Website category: book
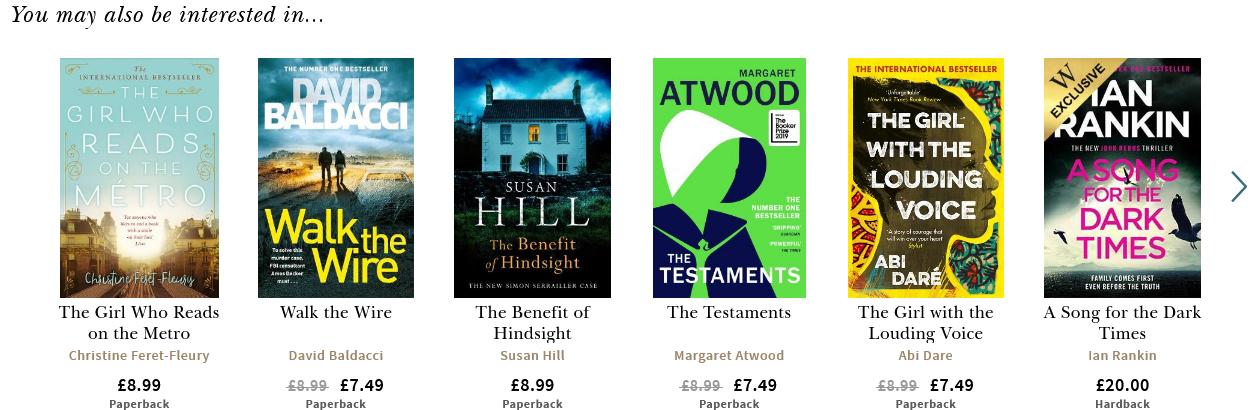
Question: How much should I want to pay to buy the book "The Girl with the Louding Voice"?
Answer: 7.49

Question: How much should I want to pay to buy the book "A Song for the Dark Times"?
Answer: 20.00

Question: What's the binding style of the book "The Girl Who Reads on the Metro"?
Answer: Paperback

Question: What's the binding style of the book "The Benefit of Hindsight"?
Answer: Paperback

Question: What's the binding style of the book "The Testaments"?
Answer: Paperback

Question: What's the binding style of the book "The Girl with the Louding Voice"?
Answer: Paperback

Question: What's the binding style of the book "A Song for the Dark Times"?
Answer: Hardback

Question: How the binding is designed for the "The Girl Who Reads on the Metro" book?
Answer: Paperback

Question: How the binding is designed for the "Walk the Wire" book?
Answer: Paperback

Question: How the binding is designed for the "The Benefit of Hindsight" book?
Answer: Paperback

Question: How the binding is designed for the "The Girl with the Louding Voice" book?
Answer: Paperback

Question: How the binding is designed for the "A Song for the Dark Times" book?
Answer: Hardback

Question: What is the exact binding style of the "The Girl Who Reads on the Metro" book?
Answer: Paperback

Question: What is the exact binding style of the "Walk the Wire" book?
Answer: Paperback

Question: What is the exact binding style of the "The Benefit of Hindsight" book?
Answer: Paperback

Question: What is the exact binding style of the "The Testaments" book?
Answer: Paperback

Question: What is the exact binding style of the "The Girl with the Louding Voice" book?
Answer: Paperback

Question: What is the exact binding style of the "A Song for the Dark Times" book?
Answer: Hardback

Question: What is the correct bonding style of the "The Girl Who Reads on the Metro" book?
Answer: Paperback

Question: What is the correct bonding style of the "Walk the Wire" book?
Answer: Paperback

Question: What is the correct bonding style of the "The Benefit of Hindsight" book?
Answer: Paperback

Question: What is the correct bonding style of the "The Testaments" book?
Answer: Paperback

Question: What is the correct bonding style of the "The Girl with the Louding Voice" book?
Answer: Paperback

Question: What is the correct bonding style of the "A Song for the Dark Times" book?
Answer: Hardback

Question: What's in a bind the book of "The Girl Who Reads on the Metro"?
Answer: Paperback

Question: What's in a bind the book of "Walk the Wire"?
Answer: Paperback

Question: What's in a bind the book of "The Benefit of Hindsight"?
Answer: Paperback

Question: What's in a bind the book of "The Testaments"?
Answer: Paperback

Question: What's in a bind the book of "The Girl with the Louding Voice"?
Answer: Paperback

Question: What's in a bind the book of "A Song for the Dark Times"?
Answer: Hardback

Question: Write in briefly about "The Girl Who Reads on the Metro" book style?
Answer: Paperback

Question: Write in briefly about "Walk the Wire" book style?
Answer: Paperback

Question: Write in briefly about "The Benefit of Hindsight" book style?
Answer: Paperback

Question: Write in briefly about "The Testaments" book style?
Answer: Paperback

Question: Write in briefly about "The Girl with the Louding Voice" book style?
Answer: Paperback

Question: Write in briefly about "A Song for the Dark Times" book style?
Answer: Hardback

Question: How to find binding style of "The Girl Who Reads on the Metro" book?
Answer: Paperback

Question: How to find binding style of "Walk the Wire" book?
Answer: Paperback

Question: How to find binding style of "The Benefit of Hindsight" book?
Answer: Paperback

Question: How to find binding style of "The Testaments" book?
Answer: Paperback

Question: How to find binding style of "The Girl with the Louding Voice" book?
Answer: Paperback

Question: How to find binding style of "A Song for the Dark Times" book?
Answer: Hardback